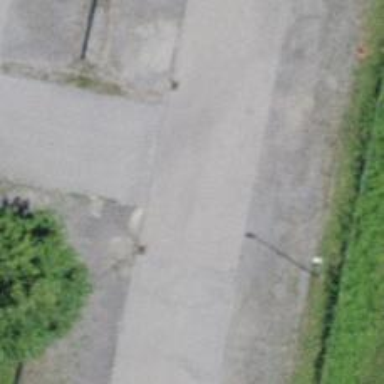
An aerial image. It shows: Parking aisle designated as service road.